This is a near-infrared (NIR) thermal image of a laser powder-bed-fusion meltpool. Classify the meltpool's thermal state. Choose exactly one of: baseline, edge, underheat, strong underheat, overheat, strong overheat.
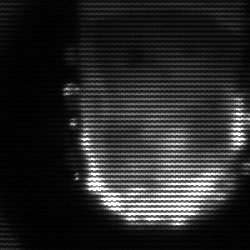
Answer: baseline